九年级 · 画法几何学
(本题 3 分) (2022-浙江$\cdot$九年级专题练习) 如图, 在直角坐标系中, $\triangle A B C$ 的顶点 $B$的坐标为 $(-1,1)$, 现以坐标原点 $O$ 为位似中心, 作与 $\triangle A B C$ 的位似比为 $\frac{2}{3}$ 的位似图形 $\triangle A^{\prime} B^{\prime} C^{\prime}$, 则 $B^{\prime}$ 的坐标为 $(\quad)$
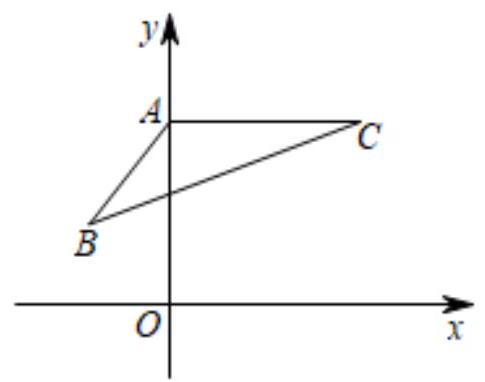
$\left(-\frac{2}{3}, \frac{2}{3}\right)$B. $\left(\frac{2}{3},-\frac{2}{3}\right)$C. $\left(-\frac{2}{3}, \frac{2}{3}\right)$ 或 $\left(\frac{2}{3},-\frac{2}{3}\right)$D. $\left(-\frac{2}{3}, \frac{2}{3}\right)$ 或 $\left(-\frac{2}{3},-\frac{2}{3}\right)$
答案: C
解析: C【分析】根据以原点为位似中心的对应点的坐标关系,把B点的横纵坐标都乘以frac23或-frac23得到B^prime的坐标.【详解】解：because位似中心为坐标原点,作与triangleABC的位似比为frac23的位似图形triangleA^primeB^primeC^prime,而B的坐标为(-1,1),thereforeB^prime的坐标为left(-frac23,frac23right)或left(frac23,-frac23right),故选:C.【点睛】本题考查了位似图形的性质,解题的关键是掌握位似图形的性质.